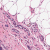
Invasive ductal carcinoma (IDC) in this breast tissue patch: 0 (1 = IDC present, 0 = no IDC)